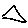
Label: triangle